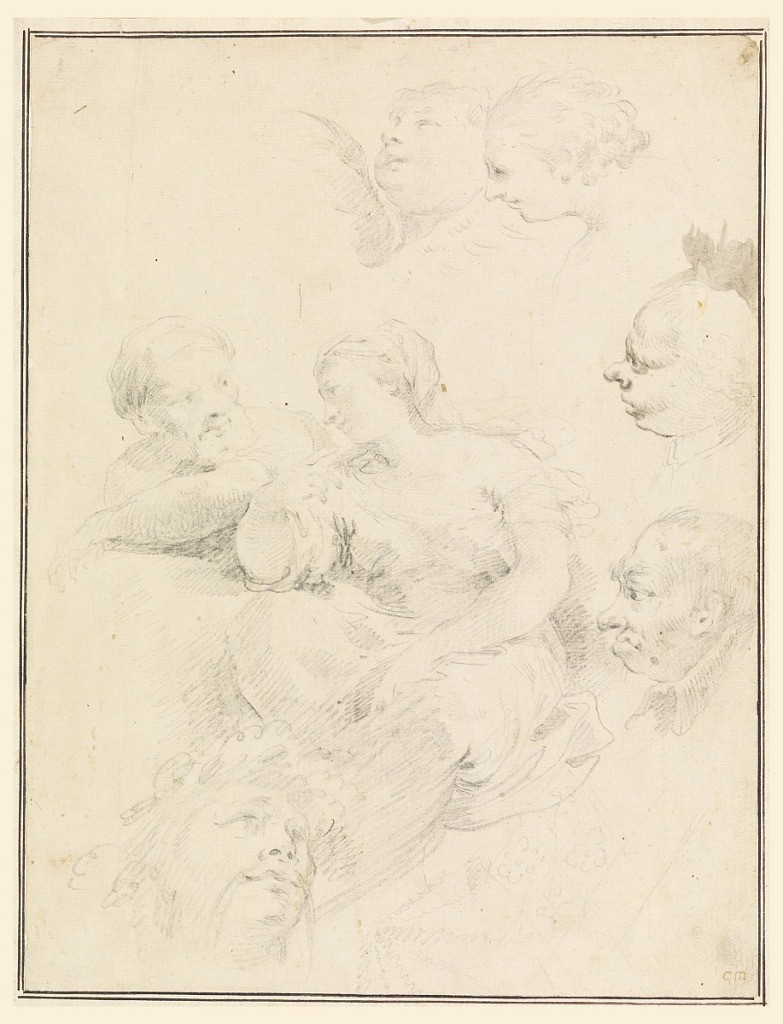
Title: Figural Sketches
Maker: Carlo Marchionni, Italian, 1702–1786
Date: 1775
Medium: Graphite on laid paper
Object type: Drawing
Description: Group of women seated speaking to a man; bust of man in the left center. It is surrounded from top center to lower left by a cherub, a girl's head, two caricatural men's heads, a lozenge ornament, a head of Dionysos.